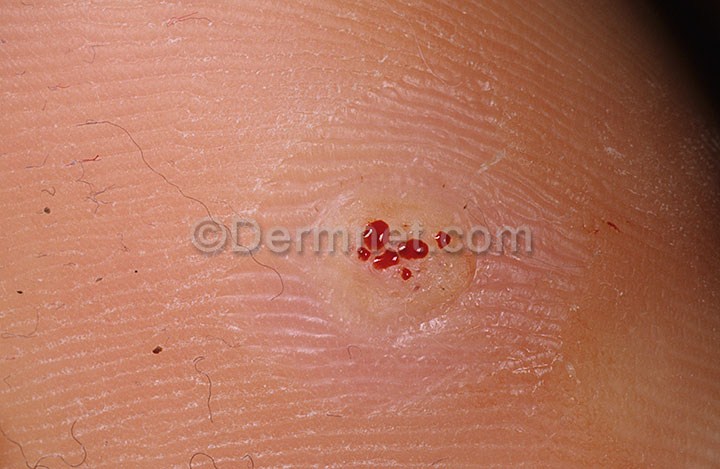
Disease: Warts Molluscum and other Viral Infections